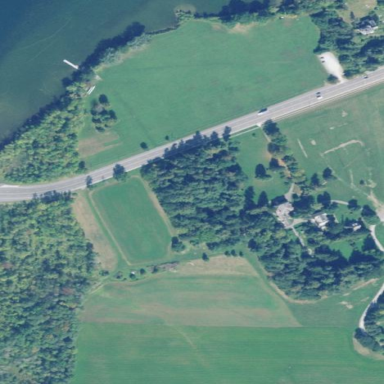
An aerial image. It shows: Historic manor located within State Park. The park is designated as State Park and features leisure land.